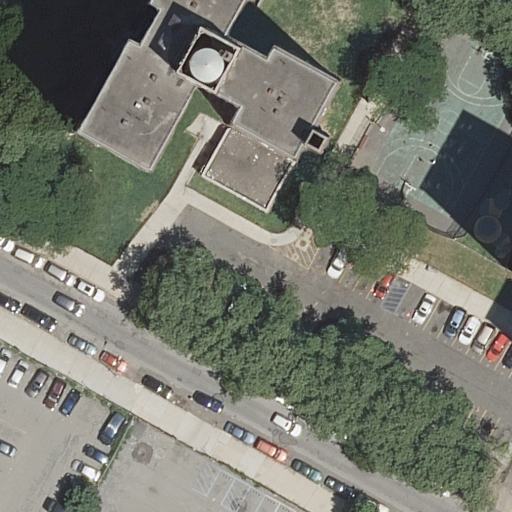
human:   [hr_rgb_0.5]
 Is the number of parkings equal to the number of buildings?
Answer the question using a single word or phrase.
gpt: yes

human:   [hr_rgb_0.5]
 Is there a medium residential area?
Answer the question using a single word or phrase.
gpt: no

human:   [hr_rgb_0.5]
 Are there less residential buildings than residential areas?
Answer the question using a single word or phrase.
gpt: no

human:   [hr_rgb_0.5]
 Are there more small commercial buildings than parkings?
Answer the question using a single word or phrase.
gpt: no

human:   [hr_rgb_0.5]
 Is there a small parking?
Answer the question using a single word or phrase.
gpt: no

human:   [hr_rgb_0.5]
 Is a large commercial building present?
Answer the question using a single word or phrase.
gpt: no

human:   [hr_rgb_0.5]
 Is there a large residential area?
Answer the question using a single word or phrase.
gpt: no

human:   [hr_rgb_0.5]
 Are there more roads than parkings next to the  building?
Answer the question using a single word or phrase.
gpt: yes

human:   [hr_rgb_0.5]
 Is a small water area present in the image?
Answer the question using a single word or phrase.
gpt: no

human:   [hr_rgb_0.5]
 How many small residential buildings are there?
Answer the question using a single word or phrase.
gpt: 0

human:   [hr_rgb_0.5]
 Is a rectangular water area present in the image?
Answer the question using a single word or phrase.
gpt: no

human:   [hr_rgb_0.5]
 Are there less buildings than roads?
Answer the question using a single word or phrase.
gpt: yes

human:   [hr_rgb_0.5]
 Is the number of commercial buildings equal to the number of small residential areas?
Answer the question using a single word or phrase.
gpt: no

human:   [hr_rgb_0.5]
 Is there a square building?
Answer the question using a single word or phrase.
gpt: no

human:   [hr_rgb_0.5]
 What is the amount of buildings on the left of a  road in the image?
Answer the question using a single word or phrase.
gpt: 1

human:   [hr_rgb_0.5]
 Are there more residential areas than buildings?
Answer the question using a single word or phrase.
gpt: no

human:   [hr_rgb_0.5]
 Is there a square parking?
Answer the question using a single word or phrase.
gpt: no

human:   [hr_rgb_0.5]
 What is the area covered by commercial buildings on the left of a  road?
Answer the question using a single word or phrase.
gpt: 0m2

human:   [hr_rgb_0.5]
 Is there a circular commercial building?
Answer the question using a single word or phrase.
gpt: no

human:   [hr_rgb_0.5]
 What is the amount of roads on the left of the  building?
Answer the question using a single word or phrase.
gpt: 2

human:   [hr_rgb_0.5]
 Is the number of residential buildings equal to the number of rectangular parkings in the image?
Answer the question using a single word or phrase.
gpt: no

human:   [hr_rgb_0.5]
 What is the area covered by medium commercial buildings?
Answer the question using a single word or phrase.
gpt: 0m2

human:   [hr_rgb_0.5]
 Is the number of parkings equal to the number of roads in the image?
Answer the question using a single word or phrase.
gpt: no

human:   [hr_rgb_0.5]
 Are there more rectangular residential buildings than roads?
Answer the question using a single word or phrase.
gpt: no

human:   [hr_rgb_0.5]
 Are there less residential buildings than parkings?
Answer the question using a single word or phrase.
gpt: no

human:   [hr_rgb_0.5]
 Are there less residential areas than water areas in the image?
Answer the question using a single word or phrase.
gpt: no

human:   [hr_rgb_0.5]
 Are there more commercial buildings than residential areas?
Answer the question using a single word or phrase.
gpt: no

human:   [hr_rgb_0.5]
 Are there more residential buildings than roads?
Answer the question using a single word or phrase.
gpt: no

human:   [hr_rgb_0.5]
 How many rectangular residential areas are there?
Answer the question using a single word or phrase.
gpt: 1

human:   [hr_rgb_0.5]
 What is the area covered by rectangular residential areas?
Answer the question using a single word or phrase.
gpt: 0m2

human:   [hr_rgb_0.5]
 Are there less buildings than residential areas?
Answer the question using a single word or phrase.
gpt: no

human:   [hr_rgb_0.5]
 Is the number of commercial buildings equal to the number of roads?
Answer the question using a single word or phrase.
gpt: no

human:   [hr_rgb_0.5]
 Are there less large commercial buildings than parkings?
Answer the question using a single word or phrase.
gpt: yes

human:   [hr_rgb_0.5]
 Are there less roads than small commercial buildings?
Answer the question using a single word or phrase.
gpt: no

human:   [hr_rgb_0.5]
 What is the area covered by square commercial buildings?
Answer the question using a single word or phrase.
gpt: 0m2

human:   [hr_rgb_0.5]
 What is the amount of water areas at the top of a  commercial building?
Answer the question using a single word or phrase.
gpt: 0